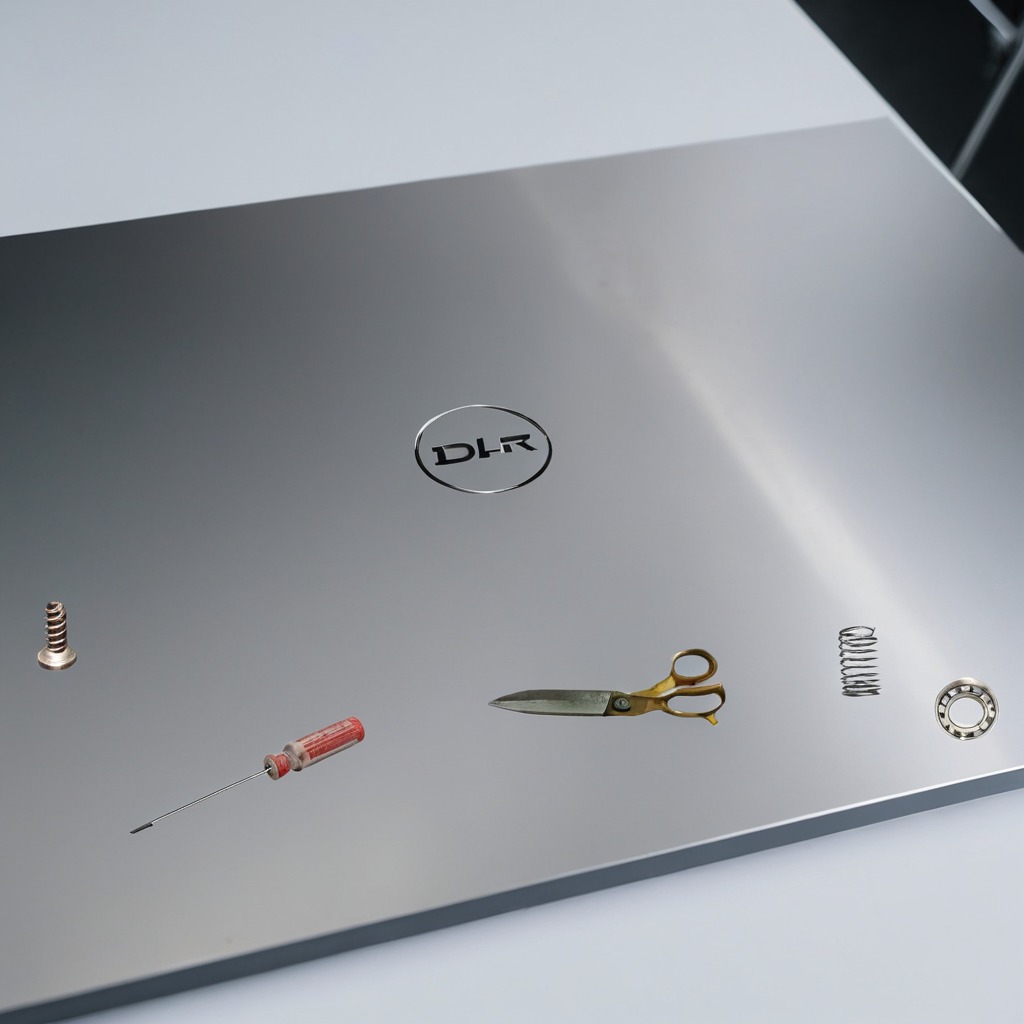
A metal ball bearing, a metal machine screw, a coiled metal spring, a screwdriver, and a pair of scissors are lying on a stainless steel table.